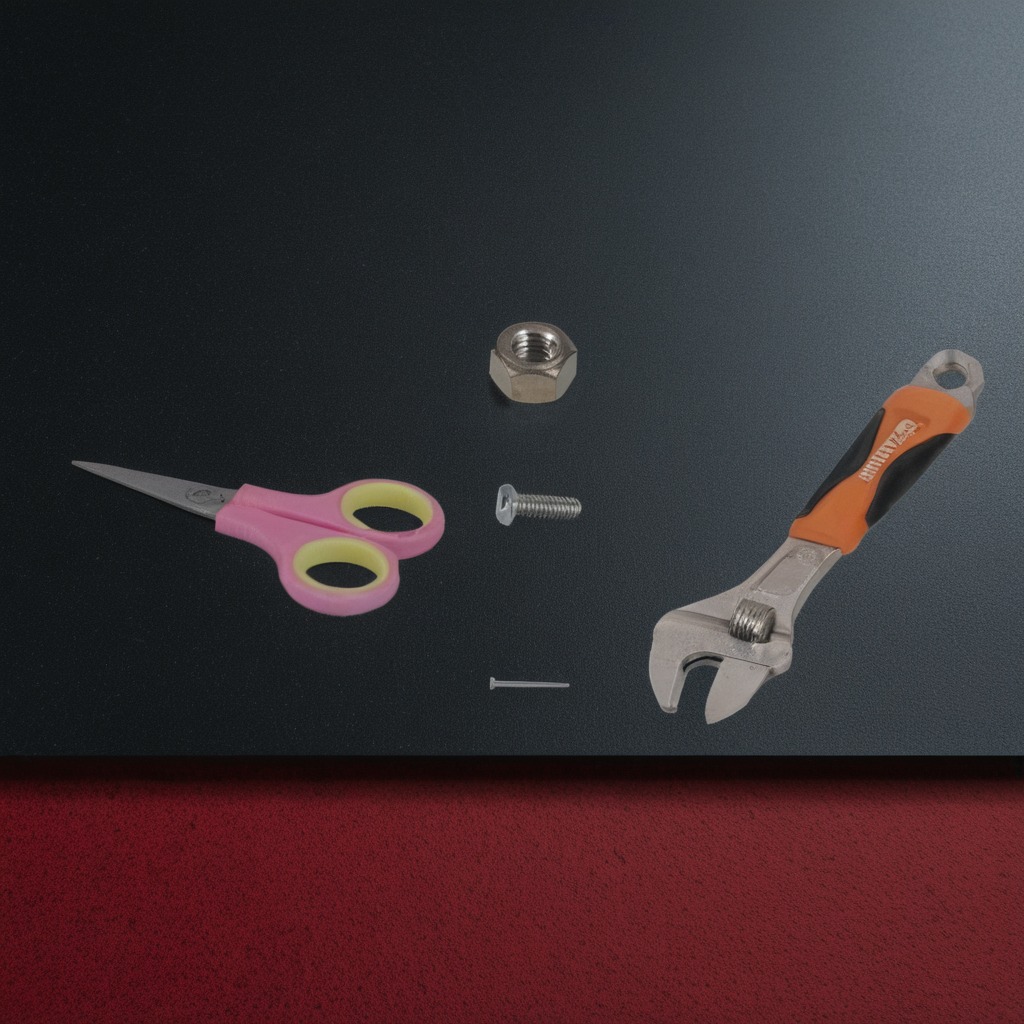
A metal machine screw, an iron nail, a metal nut, a pair of scissors, and a wrench are lying on the clean granite tabletop inside a workshop at night.